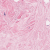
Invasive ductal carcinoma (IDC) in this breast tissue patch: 0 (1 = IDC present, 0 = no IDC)